Field crop: tomato
Growth stage: 2
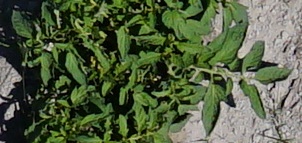
Species: tomato